Question: I would like to set visibility properties for all diagram elements in model (manually, not programmaticaly);
1. display diagram elements' notes
2. hide the elements type- make the type text invisible.
I tried to set the notes visible it via diagram properties- checked the Notes checkbox, but nothing happens:

Is it possible to set such properties for all diagrams at once? how?
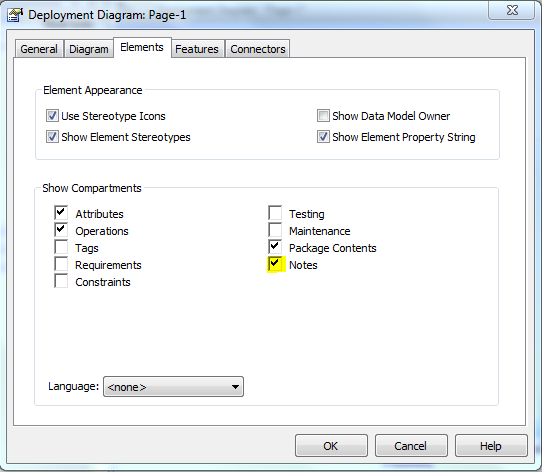
Answer: See p. 62 of my <URL>. You need to modify 't_diagram.StyleEx'. It holds an attribute 'ShowNotes=<v>;' where '<v>' is 0 or 1.
Re. your question about element type I still don't know what you mean. Can you post a picture?